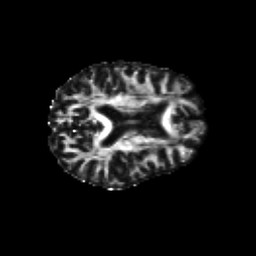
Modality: FA
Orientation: axial
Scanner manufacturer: siemens
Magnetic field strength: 3 T
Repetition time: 6.8 s
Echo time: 0.093 s